Question: I need to fit an tanh curve like this one :
'''
import numpy as np
import matplotlib.pyplot as plt
from lmfit import Model
def f(x, a1=0.00010, a2=0.00013, a3=0.00013, teta1=1, teta2=0.00555, teta3=0.00555, phi1=-50, phi2=600, phi3=-900,
a=0.000000019, b=0):
formule = a1 * np.tanh(teta1 * (x + phi1)) + a2 * np.tanh(teta2 * (x + phi2)) + a3 * np.tanh(
teta3 * (x + phi3)) + a * x + b
return formule
# generate points used to plot
x_plot = np.linspace(-10000, 10000, 1000)
gmodel = Model(f)
result = gmodel.fit(f(x_plot), x=x_plot, a1=1,a2=1,a3=1,teta1=1,teta2=1,teta3=1,phi1=0,phi2=0,phi3=0)
plt.plot(x_plot, f(x_plot), 'bo')
plt.plot(x_plot, result.best_fit, 'r-')
plt.show()
'''
i try to do someting like that but i got this result:

There is an other way for fitting this curve ? I don't know what i'm doing wrong ?
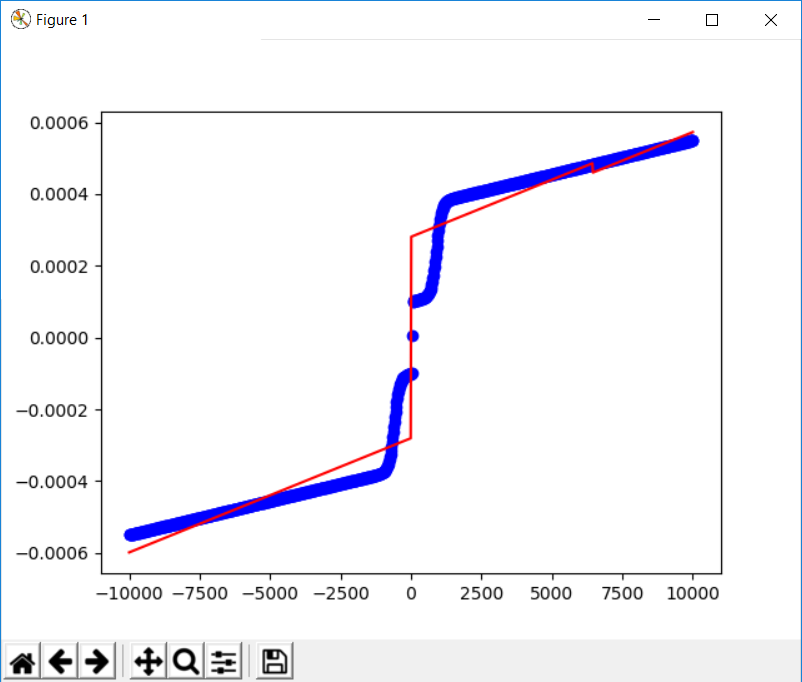
Answer: Basically your fit is fine (although not very nice from the coding point of view). Like always, non-linear fits strongly rely on initial parameters. Yours are just chosen badly. You could either think how to determine them manually or use a pre-made package like 'differential_evolution' from 'scipy.optimize'. I am not using this package but you can find an example <URL> on SE